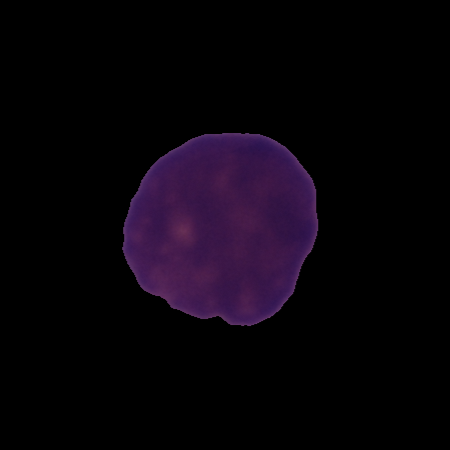
Label: cancer